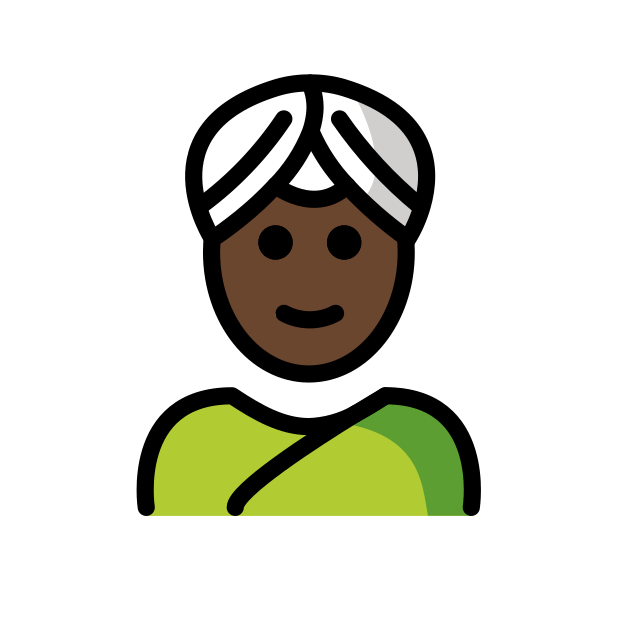
person wearing turban: dark skin tone